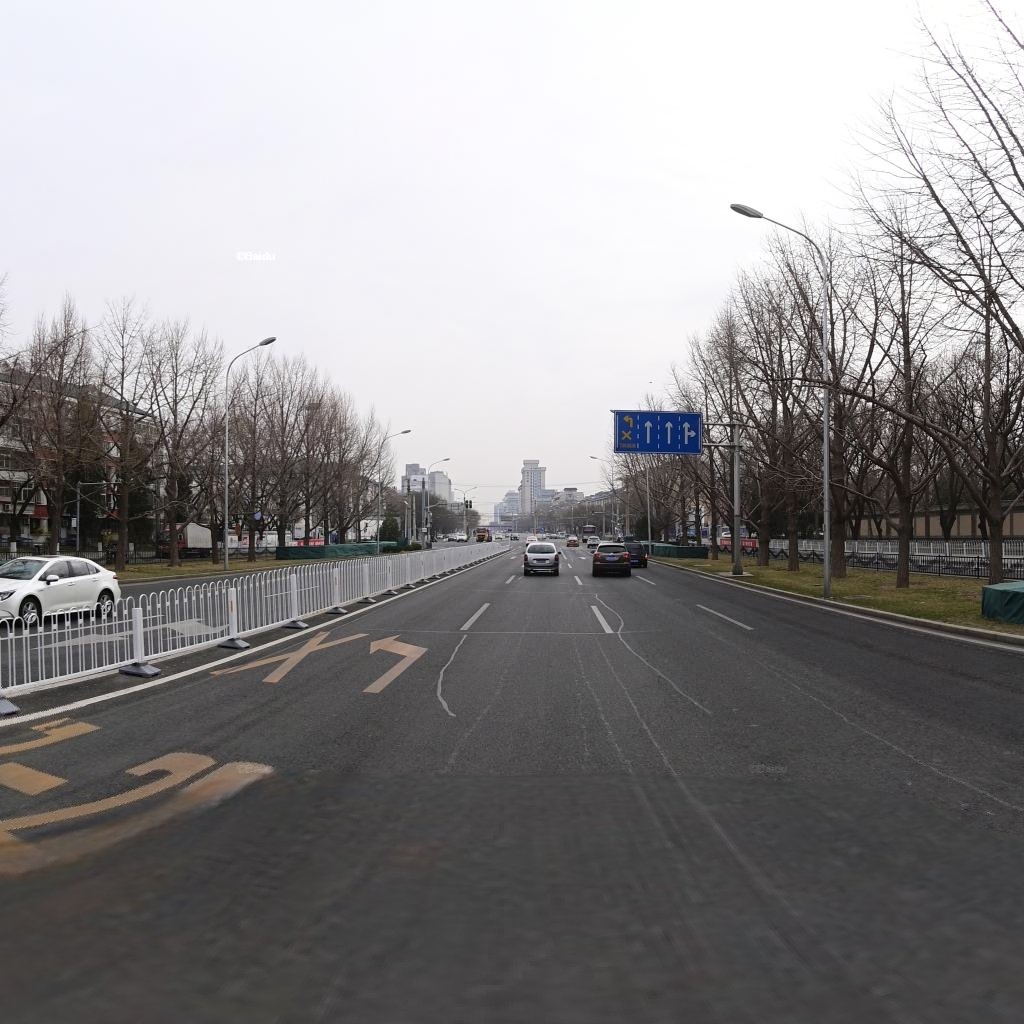
Region: Haidian
Road damage annotations: longitudinal patch, longitudinal patch, transverse patch, transverse patch